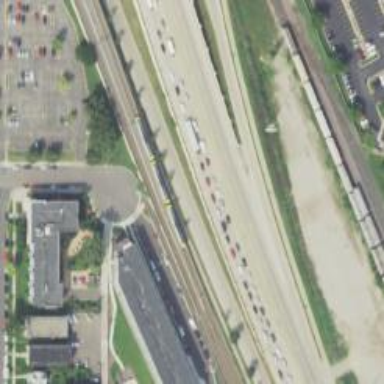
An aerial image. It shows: Trunk link highway.